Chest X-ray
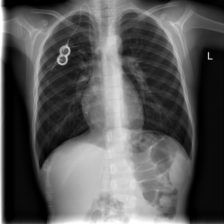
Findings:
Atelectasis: negative
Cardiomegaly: negative
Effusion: negative
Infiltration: negative
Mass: negative
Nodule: negative
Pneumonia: negative
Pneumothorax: negative
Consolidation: negative
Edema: negative
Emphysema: negative
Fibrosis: negative
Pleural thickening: negative
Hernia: negative